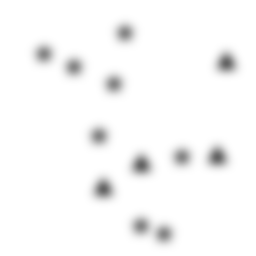
Squares: 0
Triangles: 4
Stars: 8
Total shapes: 12